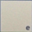
Piece: xx